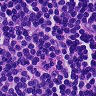
Metastatic tissue present: no